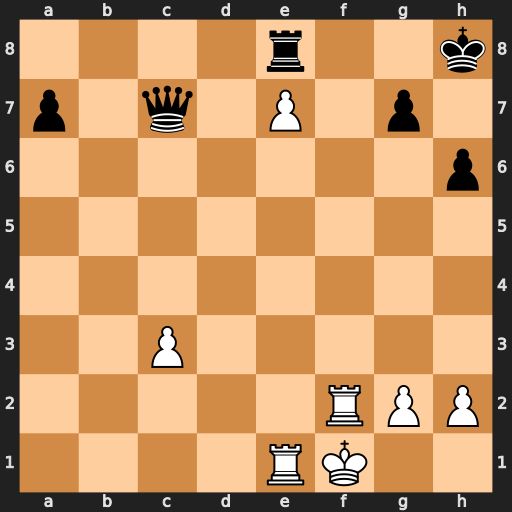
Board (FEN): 4r2k/p1q1P1p1/7p/8/8/2P5/5RPP/4RK2
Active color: w
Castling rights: -
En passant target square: -
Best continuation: Rf8+ Kh7 Rxe8 Qc4+ Kg1